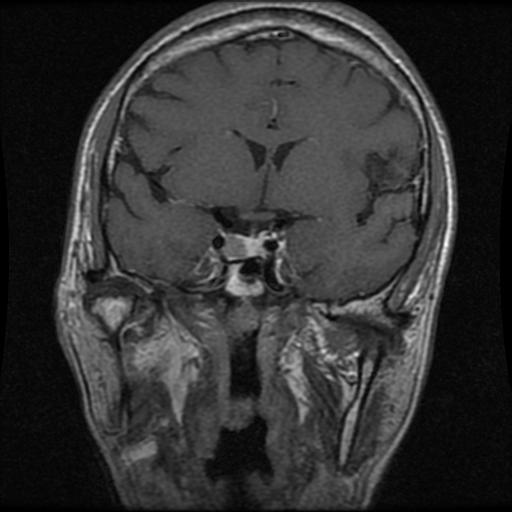
Label: pituitary